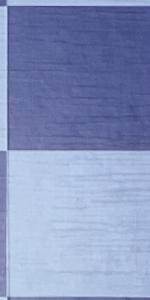
Label: Empty